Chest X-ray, PA view. Patient: 61 years old, sex M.
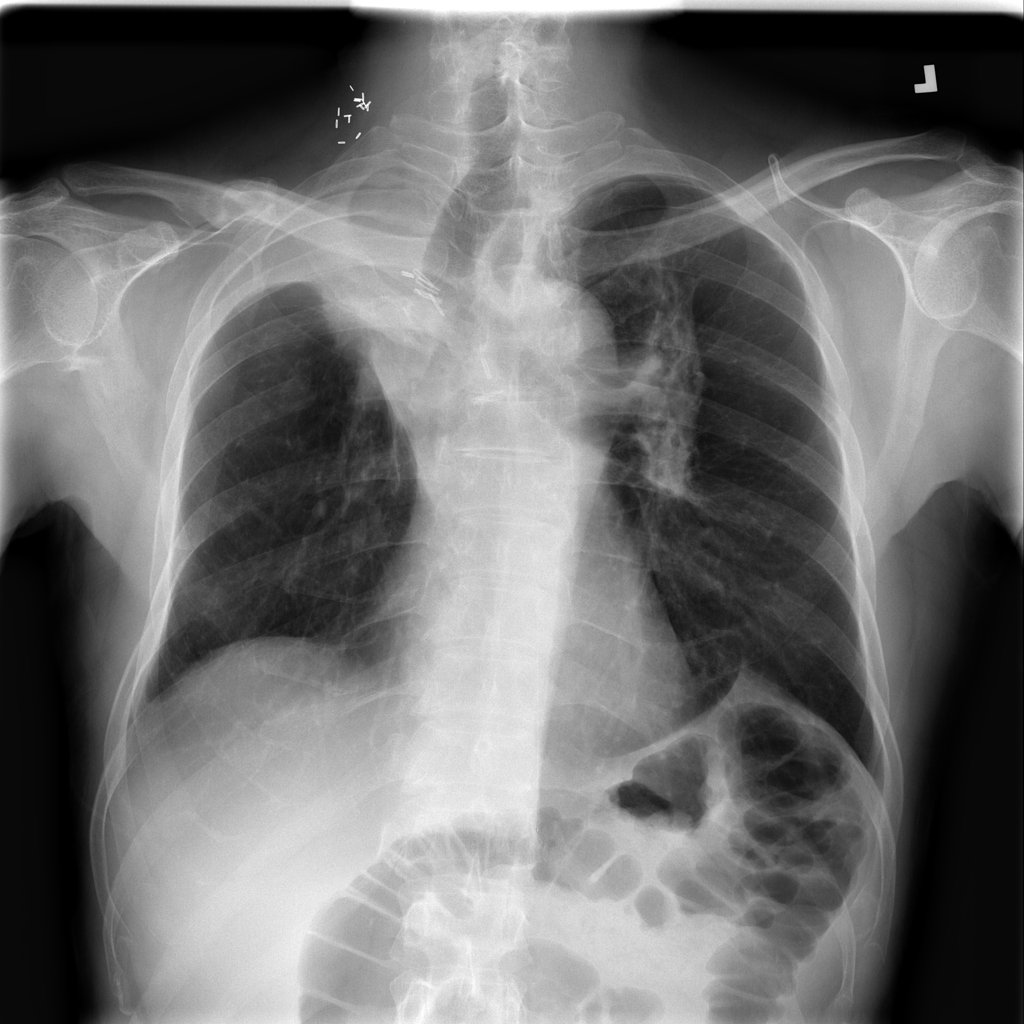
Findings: Mass